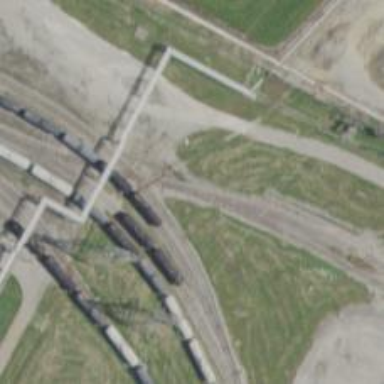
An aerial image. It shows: Rail spur service.